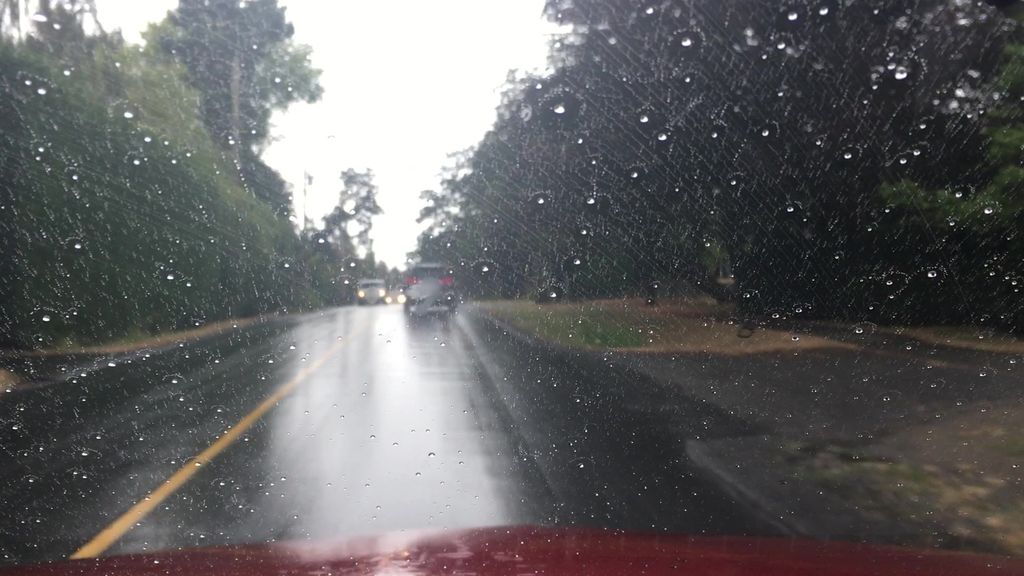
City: victoria